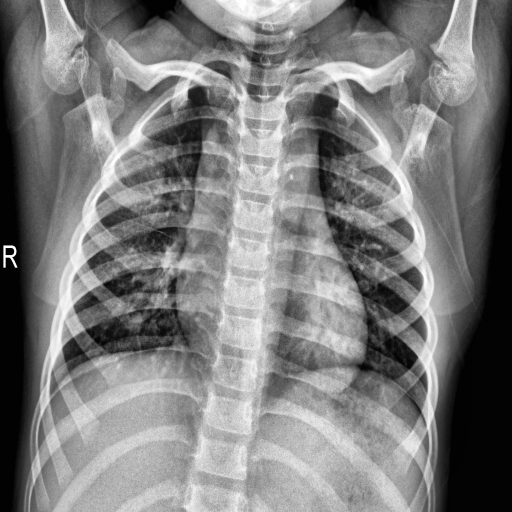
Finding: NORMAL